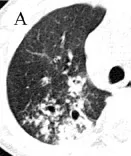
Clinical features of the patients with PIK3CD mutations. Patient 1 : CT scan reveals pulmonary nodules with cavity formation, and patchy infiltration.
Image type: radiology (ct)